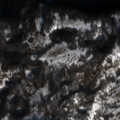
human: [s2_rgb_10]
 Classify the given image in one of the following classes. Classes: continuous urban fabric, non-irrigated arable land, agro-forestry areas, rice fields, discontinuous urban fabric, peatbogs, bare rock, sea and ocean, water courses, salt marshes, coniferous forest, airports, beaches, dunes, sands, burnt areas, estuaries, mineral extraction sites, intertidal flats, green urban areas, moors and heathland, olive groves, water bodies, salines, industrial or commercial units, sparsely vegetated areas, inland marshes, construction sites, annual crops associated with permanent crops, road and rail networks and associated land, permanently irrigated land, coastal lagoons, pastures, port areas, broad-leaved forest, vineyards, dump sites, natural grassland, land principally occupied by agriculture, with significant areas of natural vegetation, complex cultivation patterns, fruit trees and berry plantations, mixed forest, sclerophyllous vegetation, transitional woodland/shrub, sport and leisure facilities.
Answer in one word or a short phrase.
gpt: broad-leaved forest, natural grassland, transitional woodland/shrub